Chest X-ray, AP view. Patient: 49 years old, sex M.
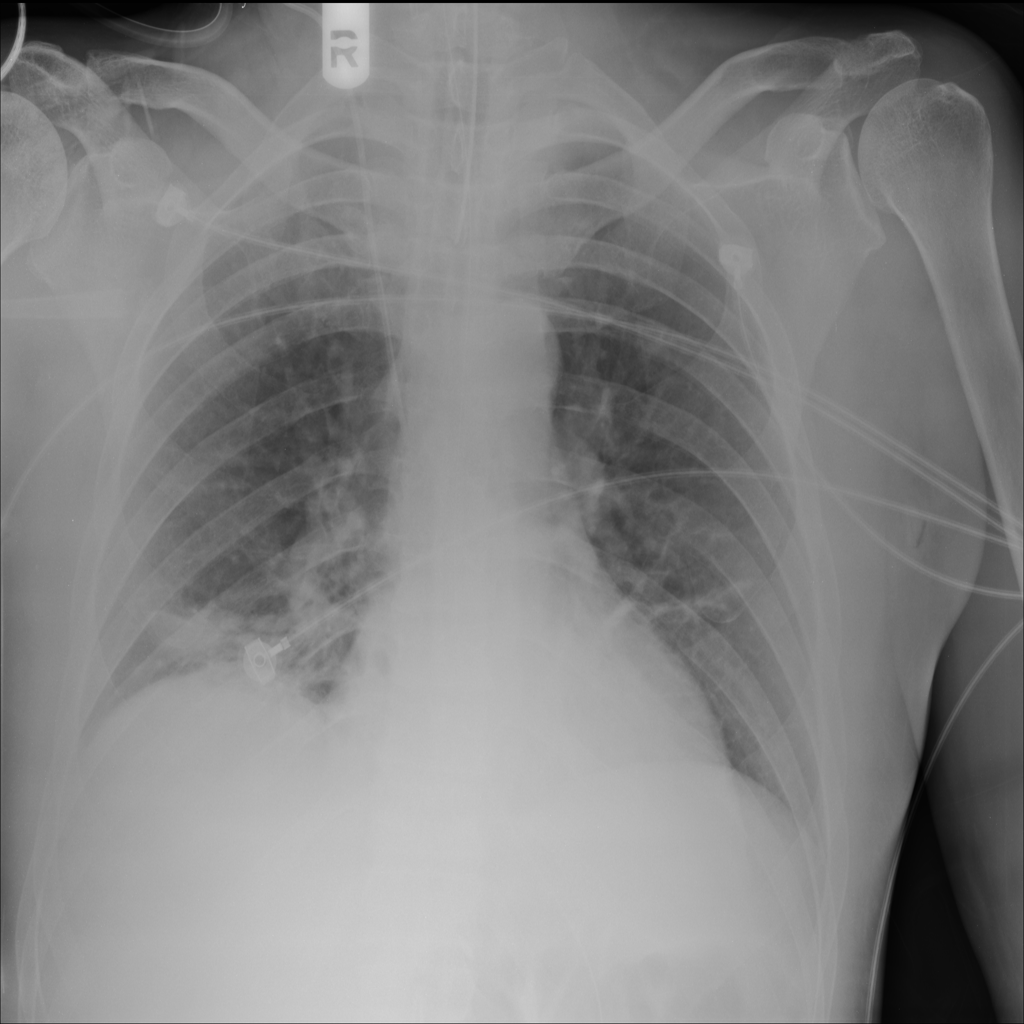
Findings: No Finding